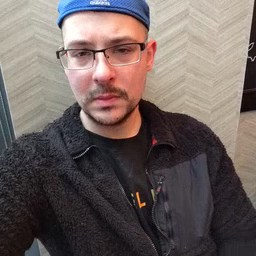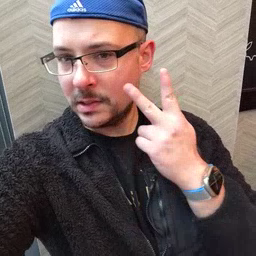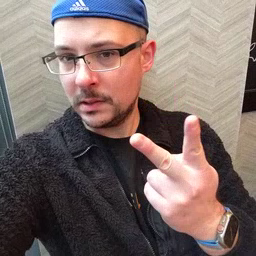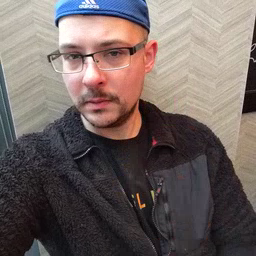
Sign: see